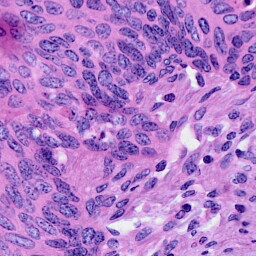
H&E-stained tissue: Cervix